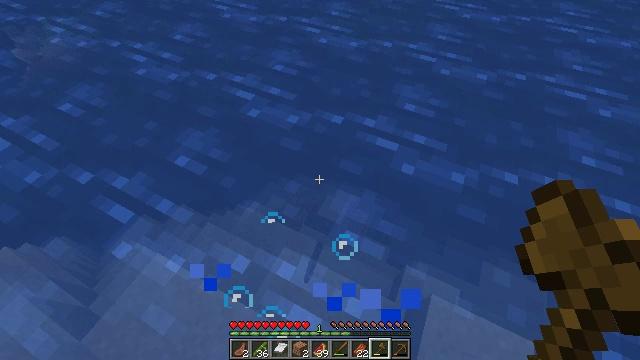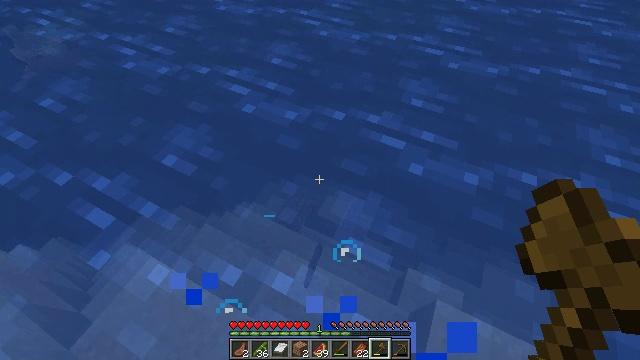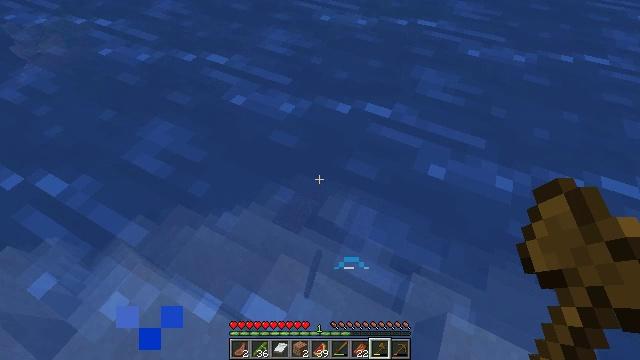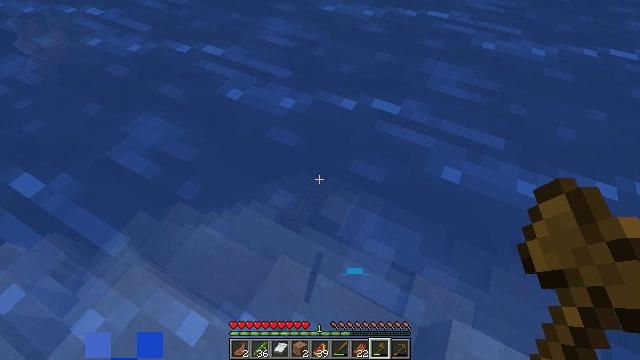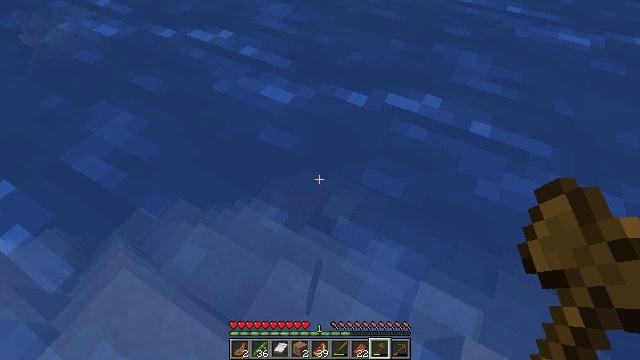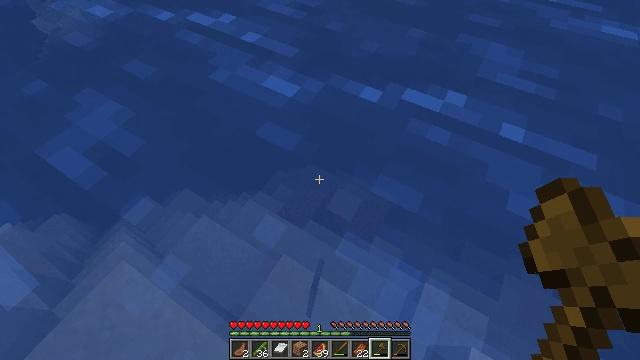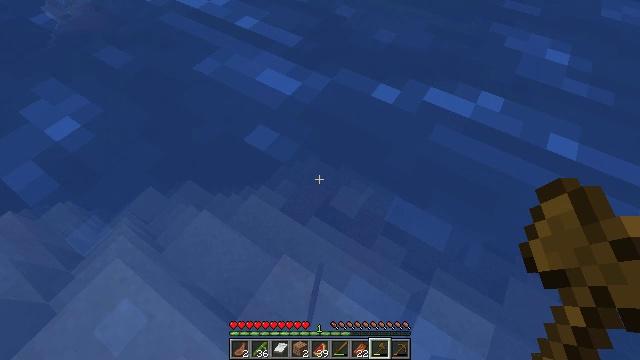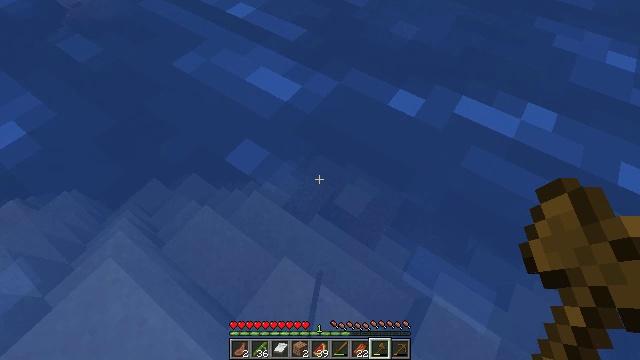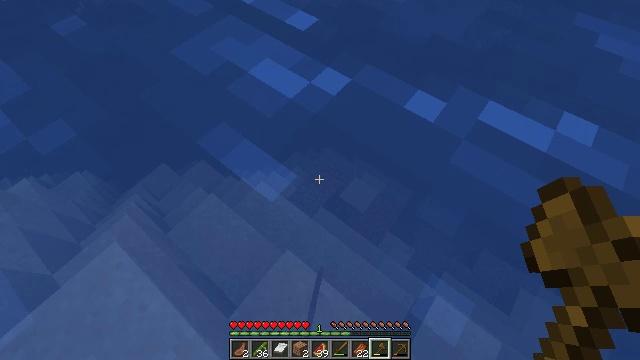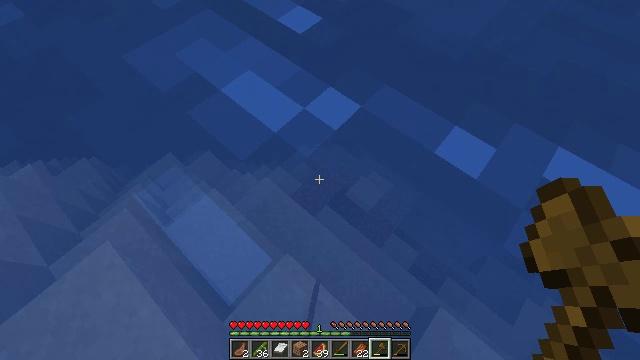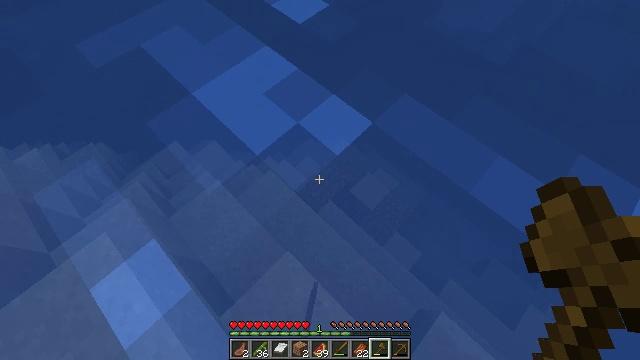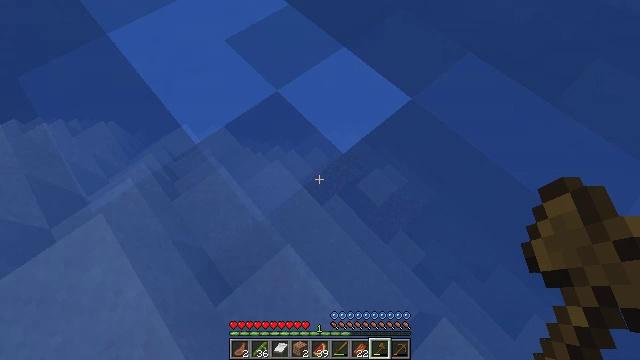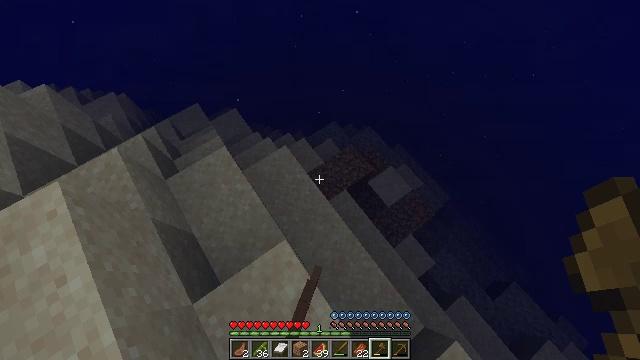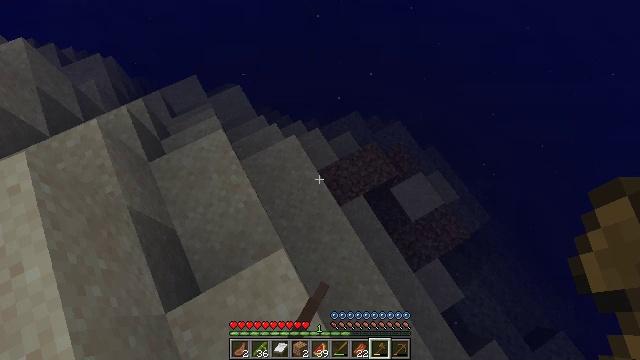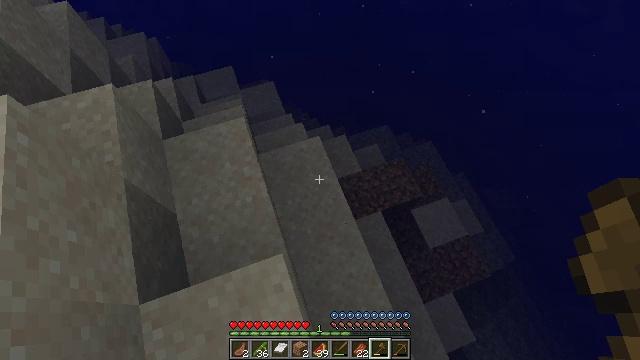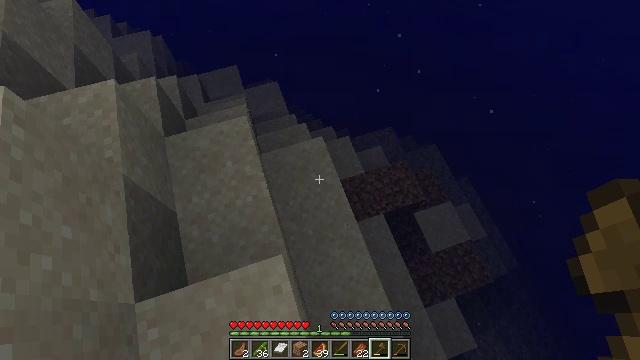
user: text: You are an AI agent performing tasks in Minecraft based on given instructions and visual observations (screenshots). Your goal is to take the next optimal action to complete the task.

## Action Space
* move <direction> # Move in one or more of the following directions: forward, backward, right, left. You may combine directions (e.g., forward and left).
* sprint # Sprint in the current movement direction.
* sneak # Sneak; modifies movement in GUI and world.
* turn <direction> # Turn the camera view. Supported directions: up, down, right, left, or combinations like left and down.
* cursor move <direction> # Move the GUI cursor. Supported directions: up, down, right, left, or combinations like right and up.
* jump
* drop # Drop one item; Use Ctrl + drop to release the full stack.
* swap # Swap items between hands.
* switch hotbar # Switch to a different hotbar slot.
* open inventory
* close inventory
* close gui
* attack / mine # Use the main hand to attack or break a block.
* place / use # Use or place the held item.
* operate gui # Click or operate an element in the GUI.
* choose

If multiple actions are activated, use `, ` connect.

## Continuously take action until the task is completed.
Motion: motion action
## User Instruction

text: Collect kelp plant from the sea.
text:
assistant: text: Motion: move forward, sprint
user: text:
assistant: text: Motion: move forward, sprint
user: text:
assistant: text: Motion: move forward
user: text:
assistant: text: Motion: move forward, turn left
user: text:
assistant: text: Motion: move forward, turn left and down
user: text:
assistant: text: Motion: move forward, turn left and down
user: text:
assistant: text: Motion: move forward, turn left and down
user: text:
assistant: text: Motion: move forward, turn left and down
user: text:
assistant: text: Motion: move forward, turn left and down
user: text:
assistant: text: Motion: move forward, sneak, turn left and down
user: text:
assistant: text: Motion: sneak, turn left and down
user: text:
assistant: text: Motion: sneak, turn left and down
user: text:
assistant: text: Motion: sneak, turn left
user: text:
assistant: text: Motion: sneak, turn left and up
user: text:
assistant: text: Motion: sneak, turn left
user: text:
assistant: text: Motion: sneak
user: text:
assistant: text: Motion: sneak
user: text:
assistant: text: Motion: sneak
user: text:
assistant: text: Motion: no_op
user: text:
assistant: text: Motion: no_op
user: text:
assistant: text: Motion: move forward
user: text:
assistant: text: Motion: move forward, turn left and up
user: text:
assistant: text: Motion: move forward, turn left and up
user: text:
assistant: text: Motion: move forward, turn left and up, jump
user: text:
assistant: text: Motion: move forward, turn left and up, jump
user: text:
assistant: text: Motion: move forward, turn left and up, jump
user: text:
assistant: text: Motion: move forward, turn left and up, jump
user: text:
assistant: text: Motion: move forward, turn left and up, jump
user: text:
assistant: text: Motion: move forward, turn right and up, jump
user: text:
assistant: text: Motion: move forward, turn right, jump